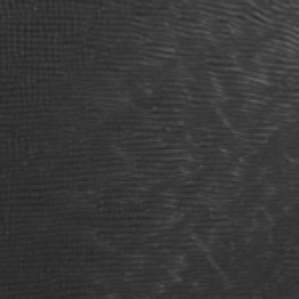
Label: frost